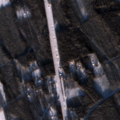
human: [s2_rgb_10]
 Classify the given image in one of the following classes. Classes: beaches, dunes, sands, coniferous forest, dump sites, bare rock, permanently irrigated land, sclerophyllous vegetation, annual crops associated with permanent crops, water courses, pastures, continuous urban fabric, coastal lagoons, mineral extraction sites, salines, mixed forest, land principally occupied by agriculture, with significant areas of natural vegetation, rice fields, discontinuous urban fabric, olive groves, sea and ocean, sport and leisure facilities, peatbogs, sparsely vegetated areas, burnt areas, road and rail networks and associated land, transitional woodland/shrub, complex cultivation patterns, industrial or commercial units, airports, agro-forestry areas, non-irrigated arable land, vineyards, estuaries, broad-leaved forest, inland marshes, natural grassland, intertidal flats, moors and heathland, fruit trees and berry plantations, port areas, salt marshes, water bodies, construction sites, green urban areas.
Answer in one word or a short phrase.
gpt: broad-leaved forest, coniferous forest, mixed forest